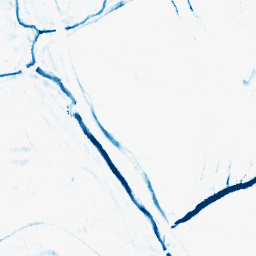
Category: morphological
Decomposition family: morphological_rect
Decomposition parameters: operation: closing
width: 5
height: 10
Upsampling method: quintic
Upsampling parameters: scale: 2
Upsampling scale: 2